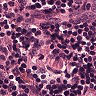
Metastatic tissue present: no